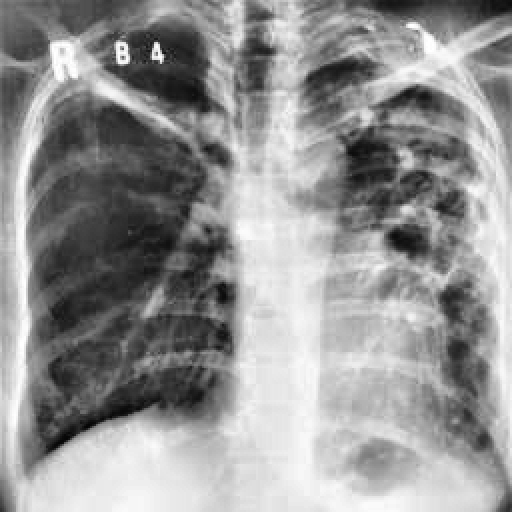
Finding: TUBERCULOSIS